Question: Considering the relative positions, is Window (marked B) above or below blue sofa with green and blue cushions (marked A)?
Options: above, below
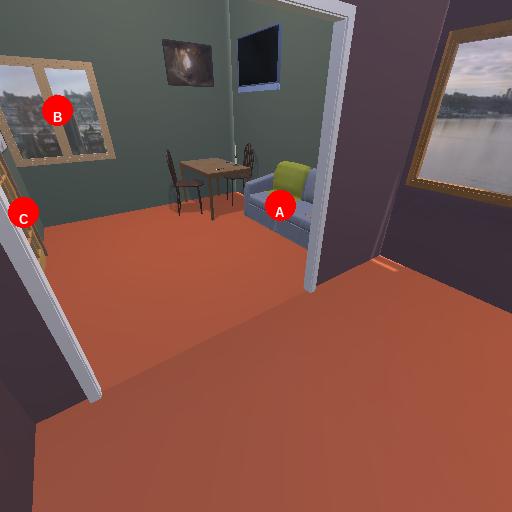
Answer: above